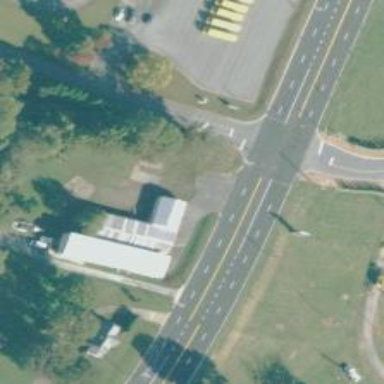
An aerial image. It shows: Solid stop line on the road marking.